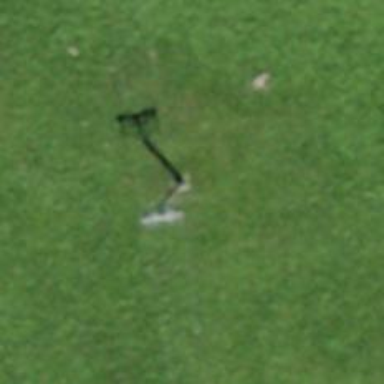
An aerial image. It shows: Pylon used for aerialway.